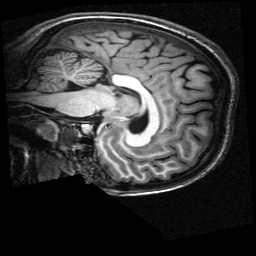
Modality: T1w
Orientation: sagittal
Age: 18
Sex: female